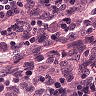
Metastatic tissue present: no